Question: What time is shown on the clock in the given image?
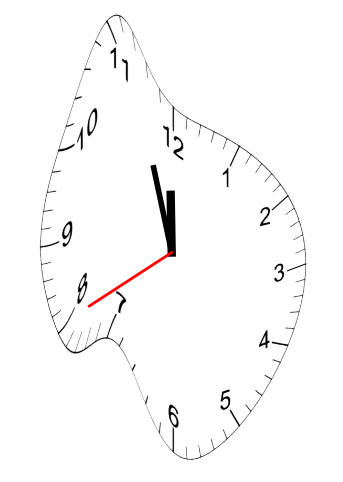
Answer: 11:56:40